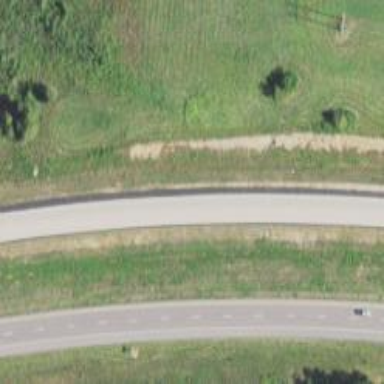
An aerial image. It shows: Trunk highway with expressway features.